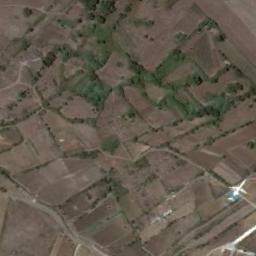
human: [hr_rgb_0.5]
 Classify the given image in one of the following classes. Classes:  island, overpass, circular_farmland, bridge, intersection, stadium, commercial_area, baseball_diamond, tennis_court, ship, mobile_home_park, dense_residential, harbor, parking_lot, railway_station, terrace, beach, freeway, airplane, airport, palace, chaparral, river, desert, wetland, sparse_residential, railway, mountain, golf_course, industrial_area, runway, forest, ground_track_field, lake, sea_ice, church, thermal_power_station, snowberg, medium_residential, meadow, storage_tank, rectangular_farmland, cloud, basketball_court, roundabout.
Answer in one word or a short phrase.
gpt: terrace